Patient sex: M
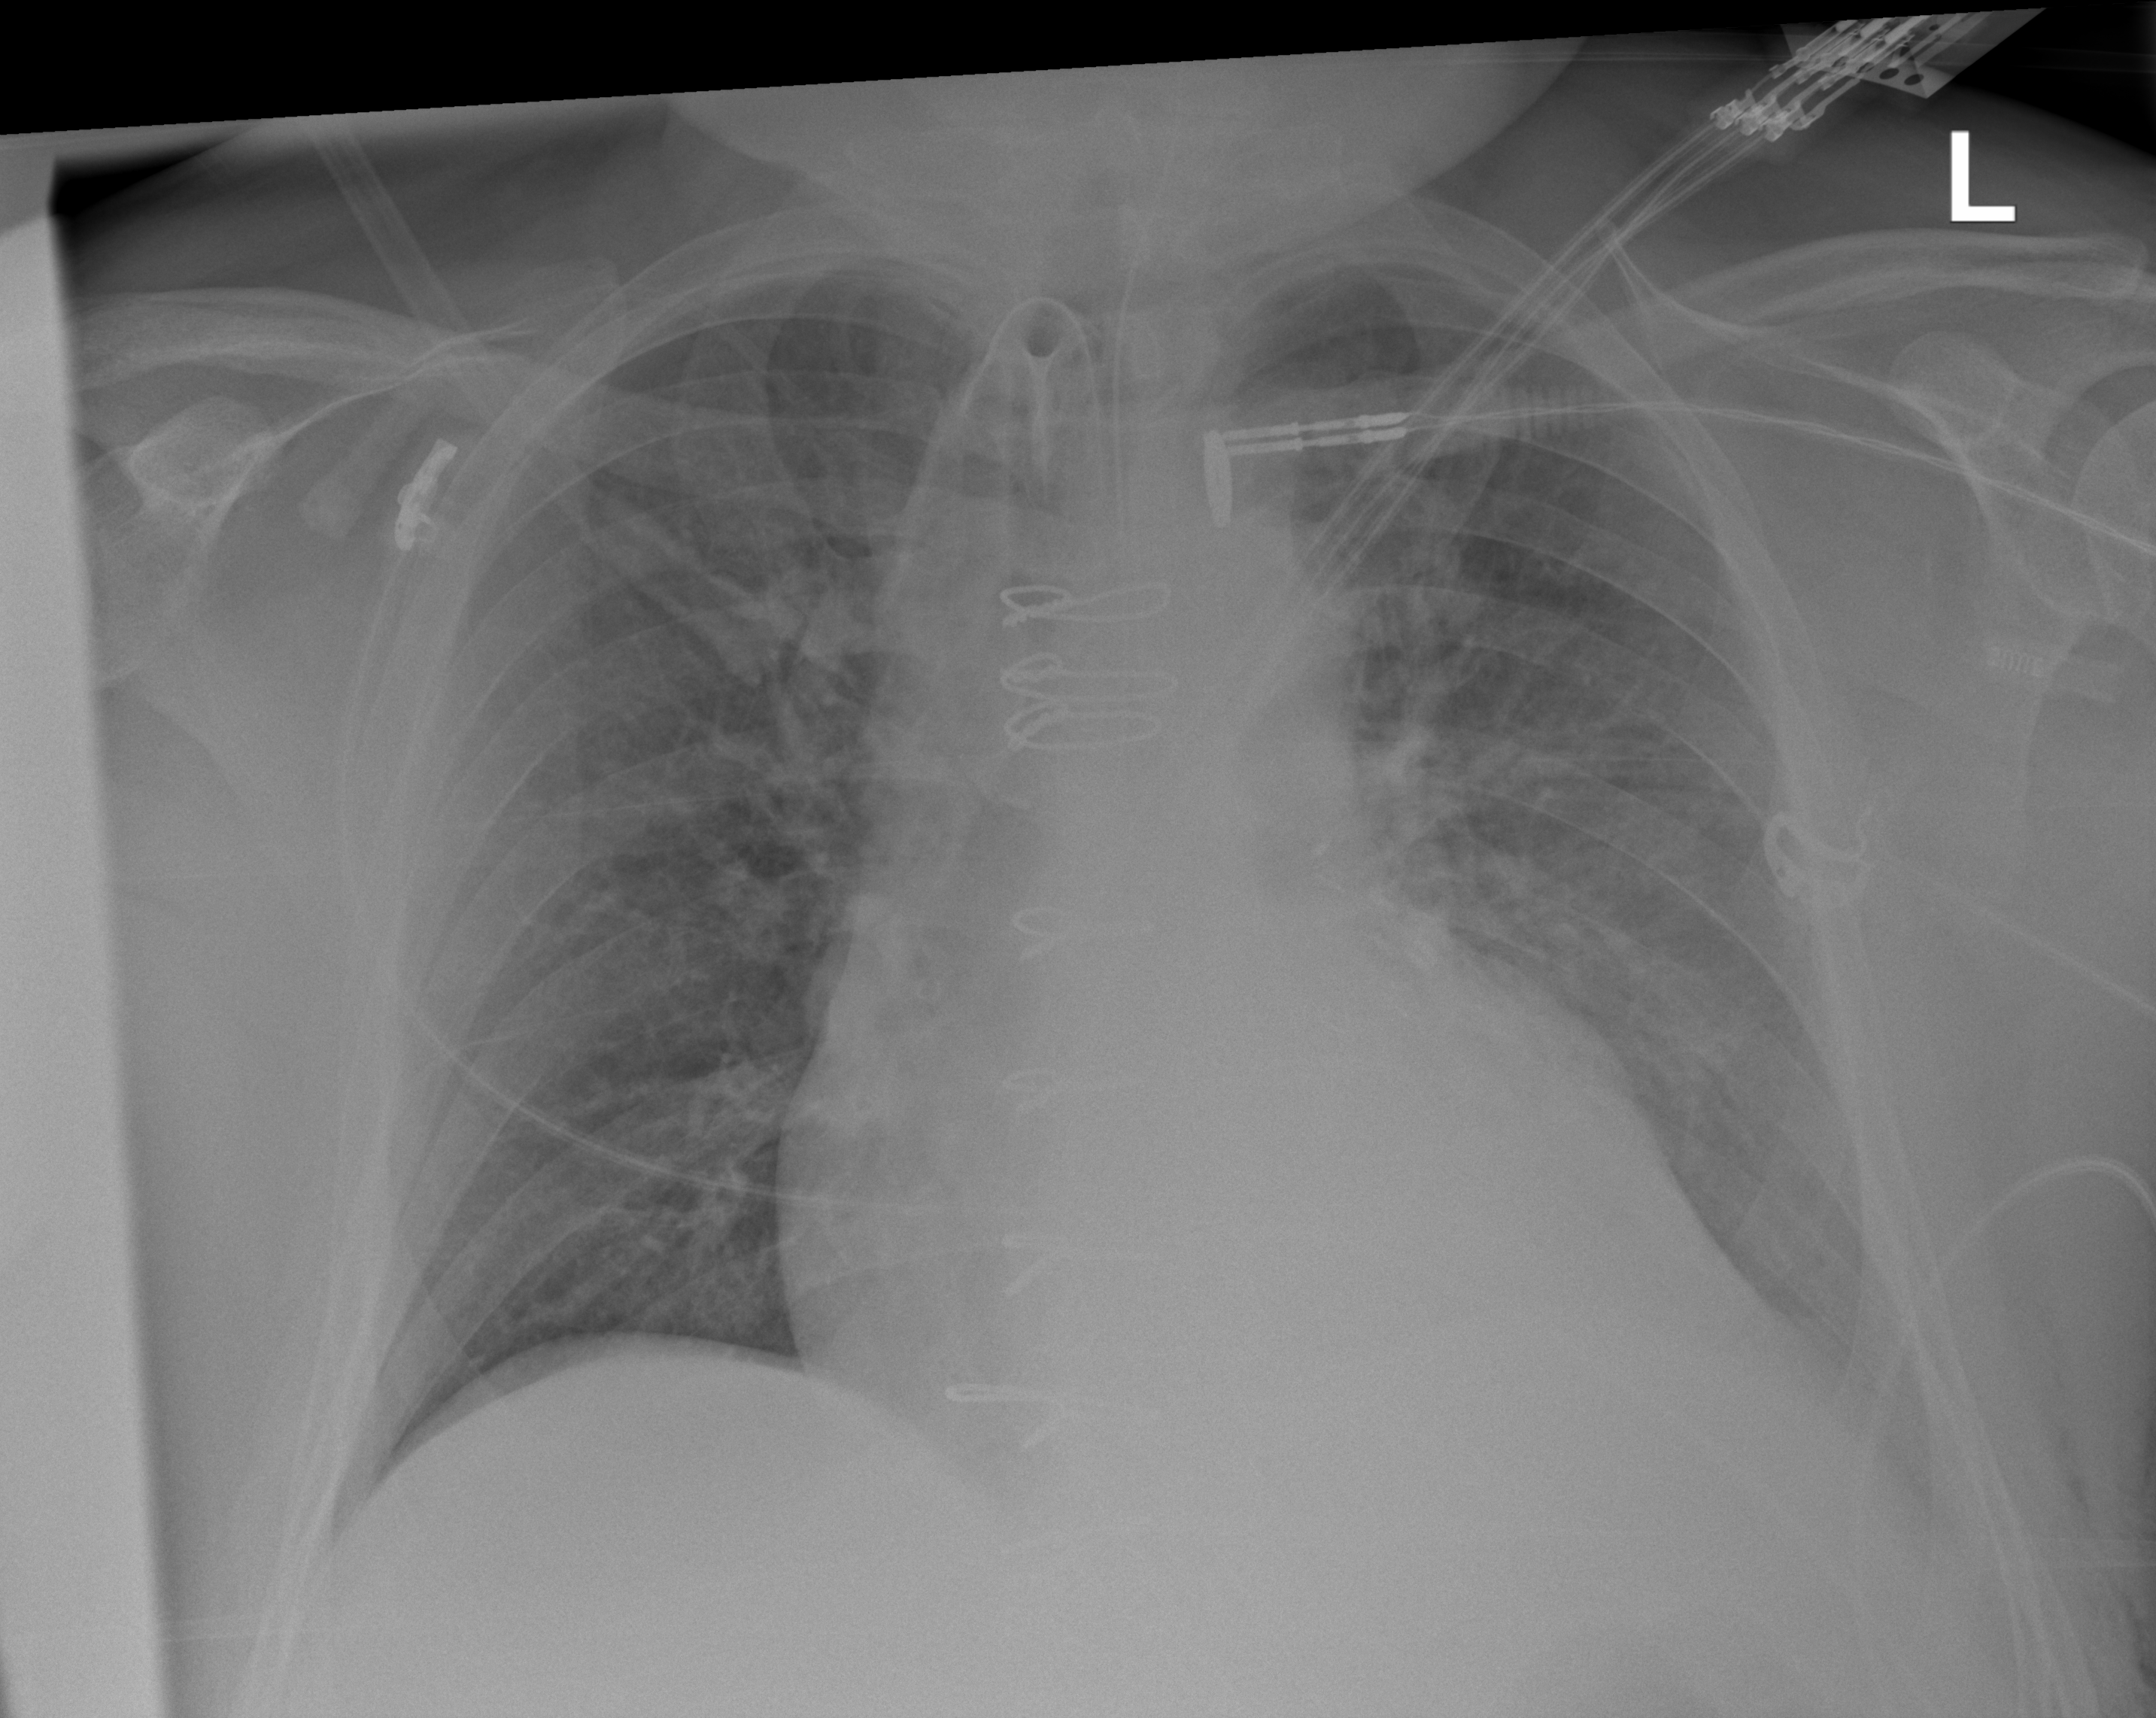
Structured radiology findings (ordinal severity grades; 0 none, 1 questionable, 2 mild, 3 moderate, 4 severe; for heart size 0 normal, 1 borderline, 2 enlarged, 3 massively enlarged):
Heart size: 2
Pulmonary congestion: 2
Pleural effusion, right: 0
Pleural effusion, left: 2
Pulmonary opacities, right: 1
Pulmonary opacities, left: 2
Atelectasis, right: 0
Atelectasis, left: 2